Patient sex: F
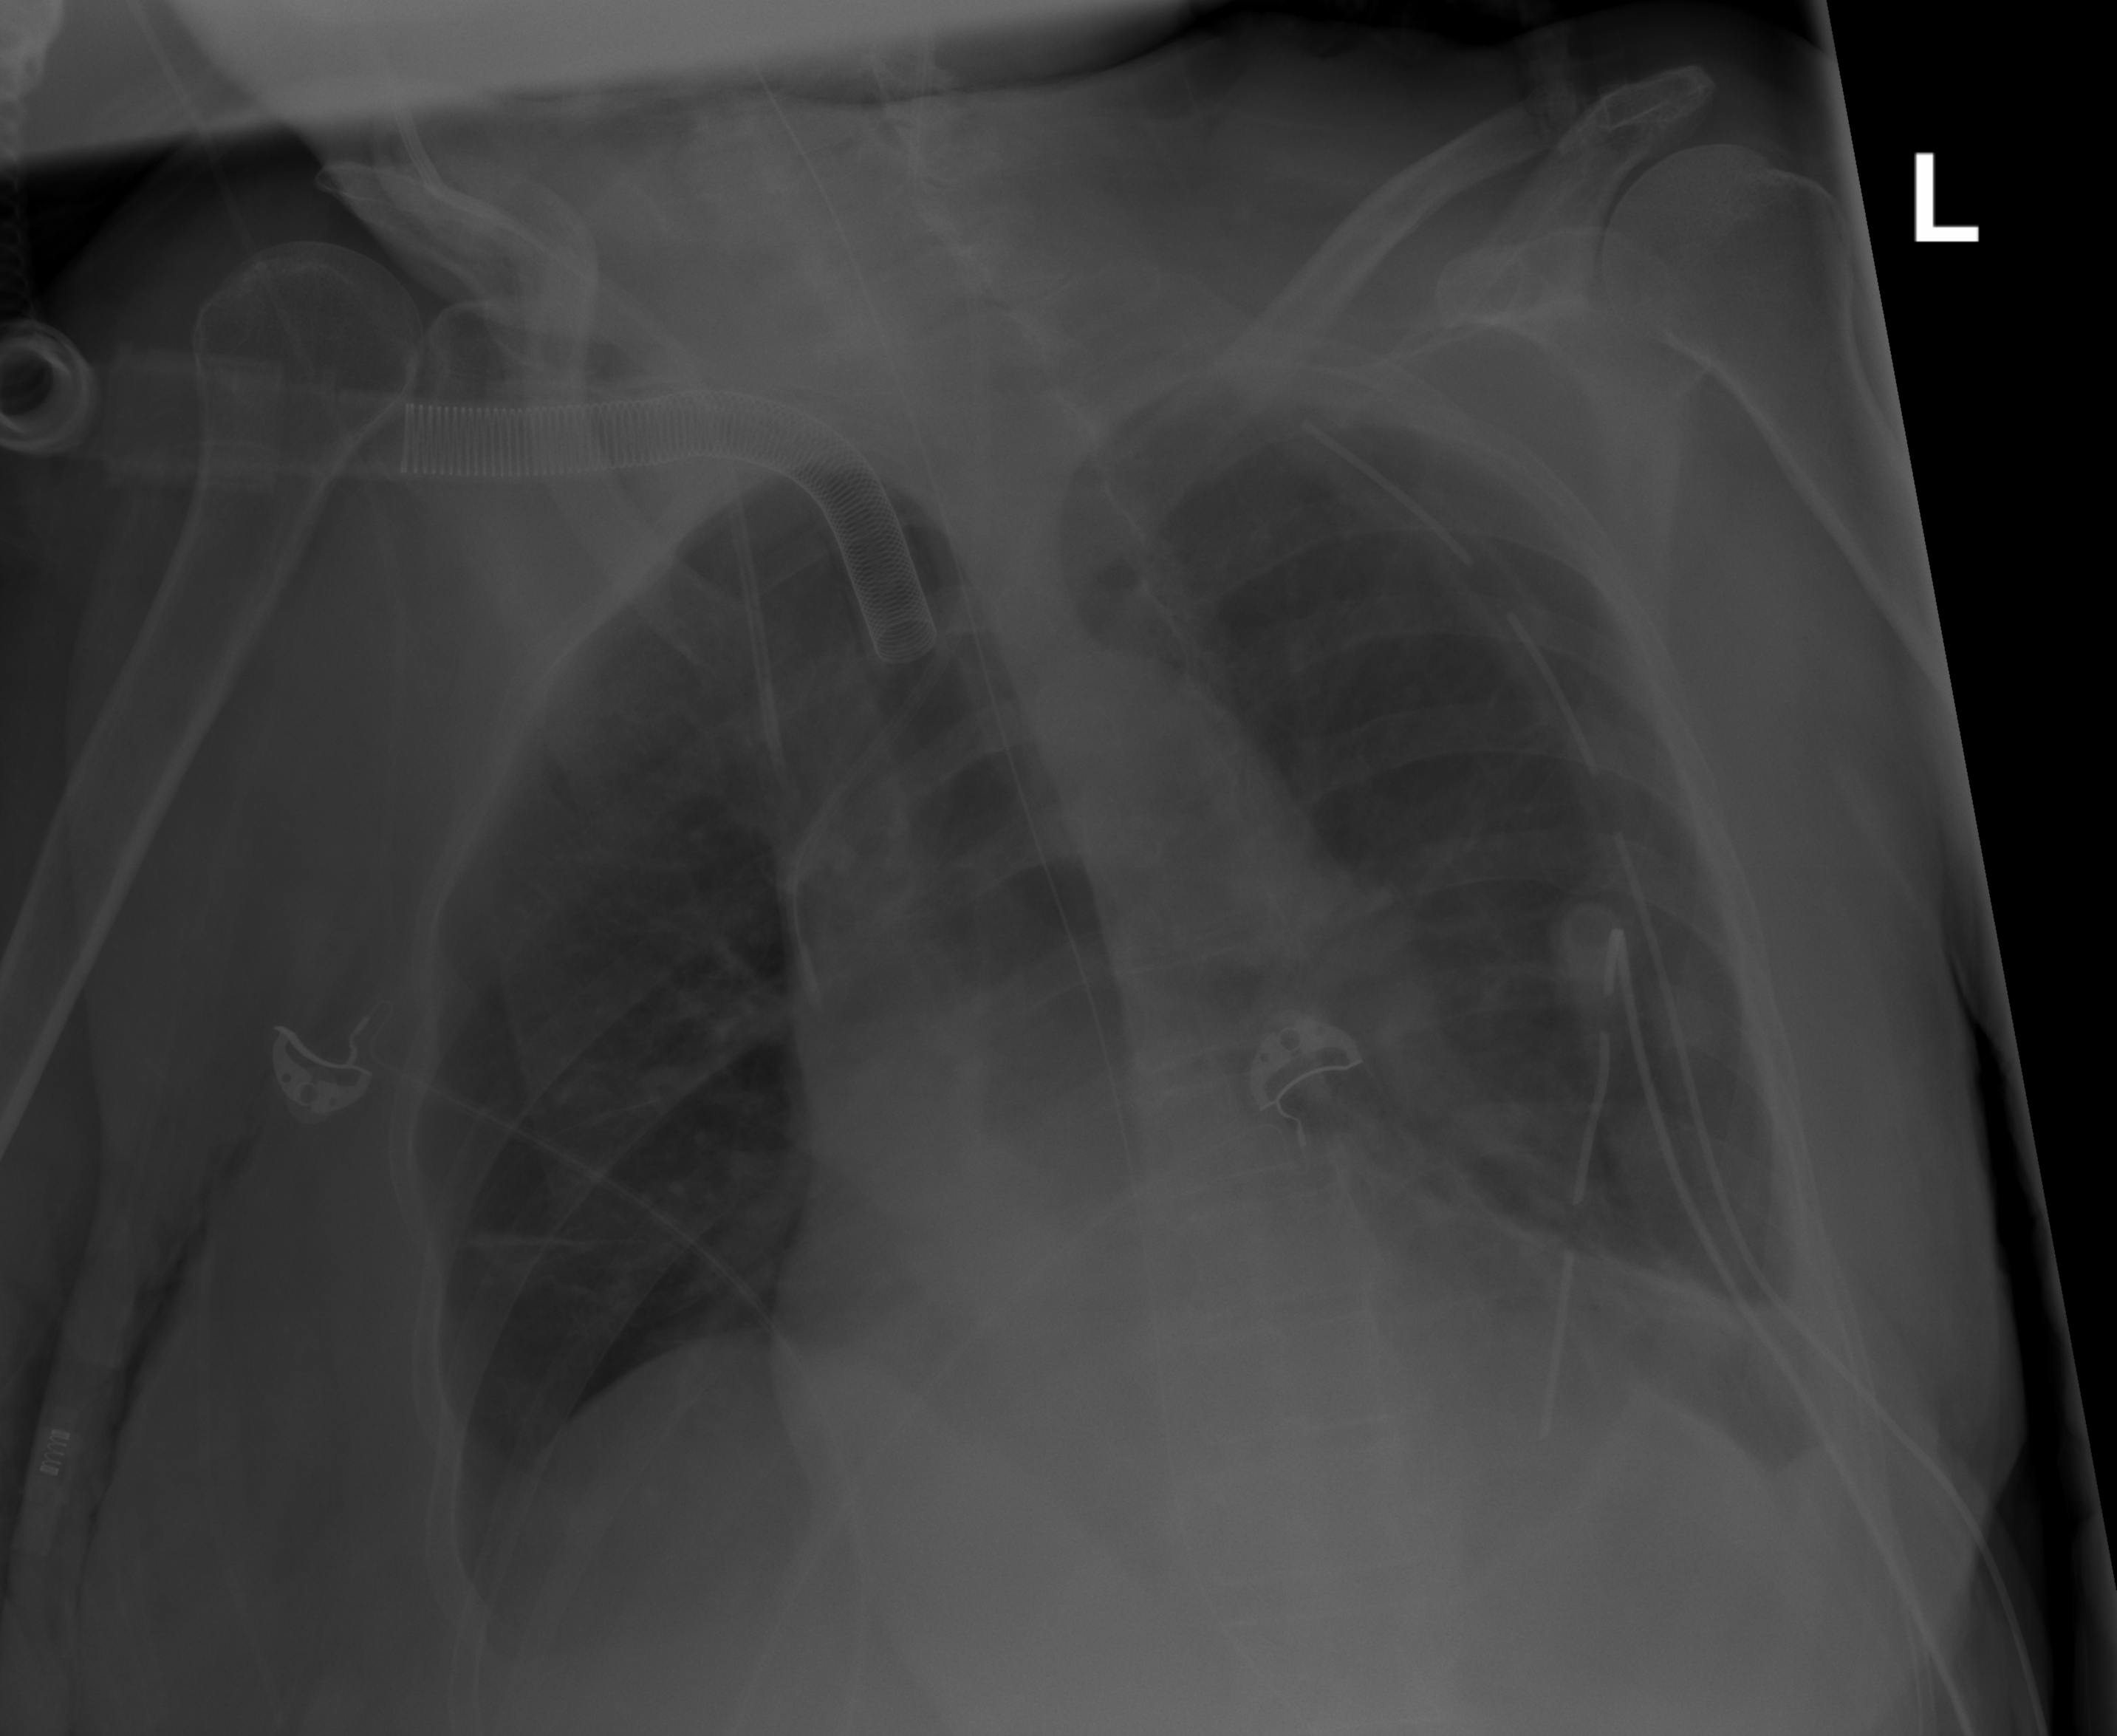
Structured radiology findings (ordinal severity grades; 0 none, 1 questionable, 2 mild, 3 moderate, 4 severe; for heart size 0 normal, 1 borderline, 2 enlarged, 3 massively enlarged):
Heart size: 1
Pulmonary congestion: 0
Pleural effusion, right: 0
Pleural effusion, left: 2
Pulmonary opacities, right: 0
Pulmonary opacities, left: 0
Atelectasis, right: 0
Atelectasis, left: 2